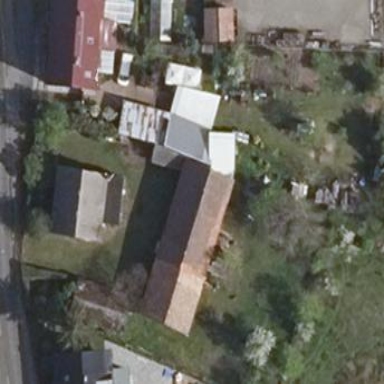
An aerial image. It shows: Building with gabled roof. The roof orientation is along the building's structure.